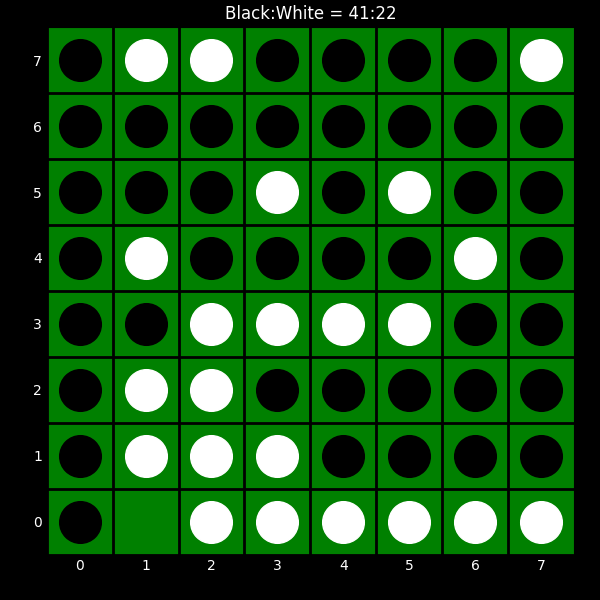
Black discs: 41
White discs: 22